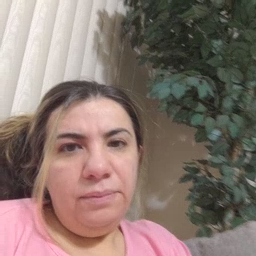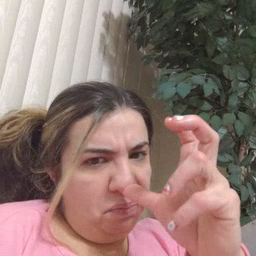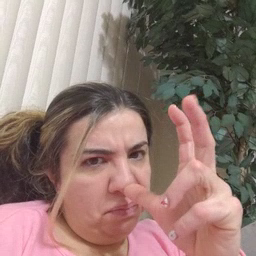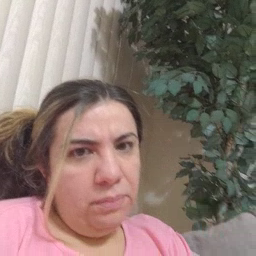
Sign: bug